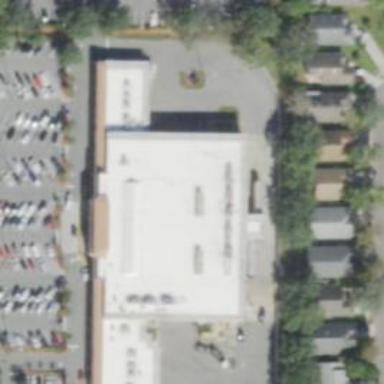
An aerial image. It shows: Supermarket.